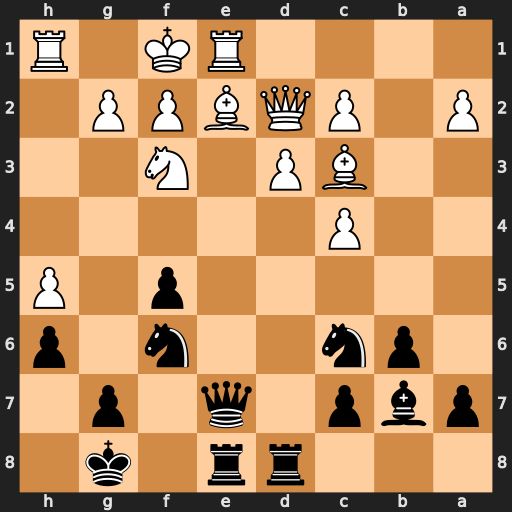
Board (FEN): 3rr1k1/pbp1q1p1/1pn2n1p/5p1P/2P5/2BP1N2/P1PQBPP1/4RK1R
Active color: b
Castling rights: -
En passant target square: -
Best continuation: Ne4 dxe4 Rxd2